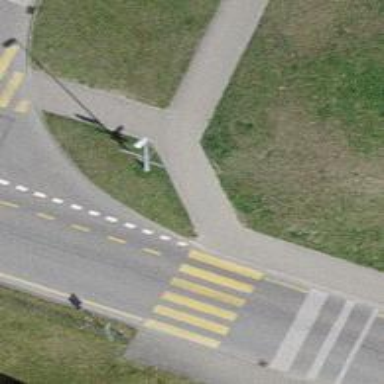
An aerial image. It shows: Sidewalk.